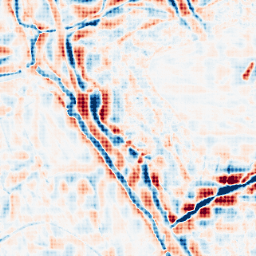
Category: wavelet
Decomposition family: wavelet_dwt
Decomposition parameters: wavelet: coif2
level: 4
Upsampling method: sinc_hamming
Upsampling parameters: scale: 8
kernel_size: 8
Upsampling scale: 8